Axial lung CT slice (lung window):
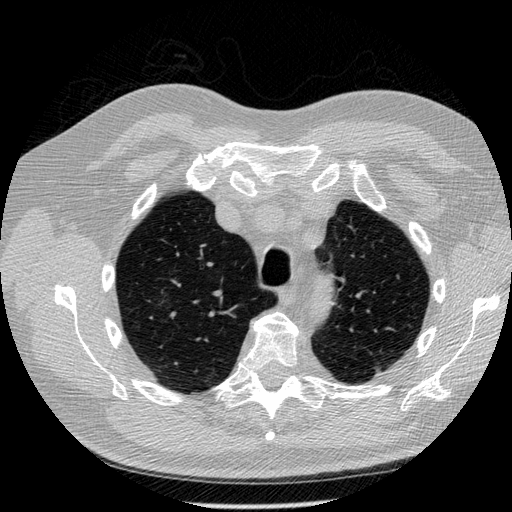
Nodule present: no